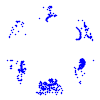
Particle: pion